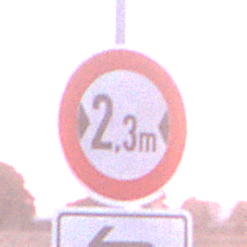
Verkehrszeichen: TatsaechlicheBreite2Komma3
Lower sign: RichtungsangabeDurchPfeile2
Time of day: SunriseSunset
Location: Outdoor (Nature)
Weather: Clear
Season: NotSpecified
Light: Natural